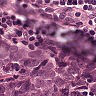
Metastatic tissue present: yes